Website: walmart
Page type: customer-info-address
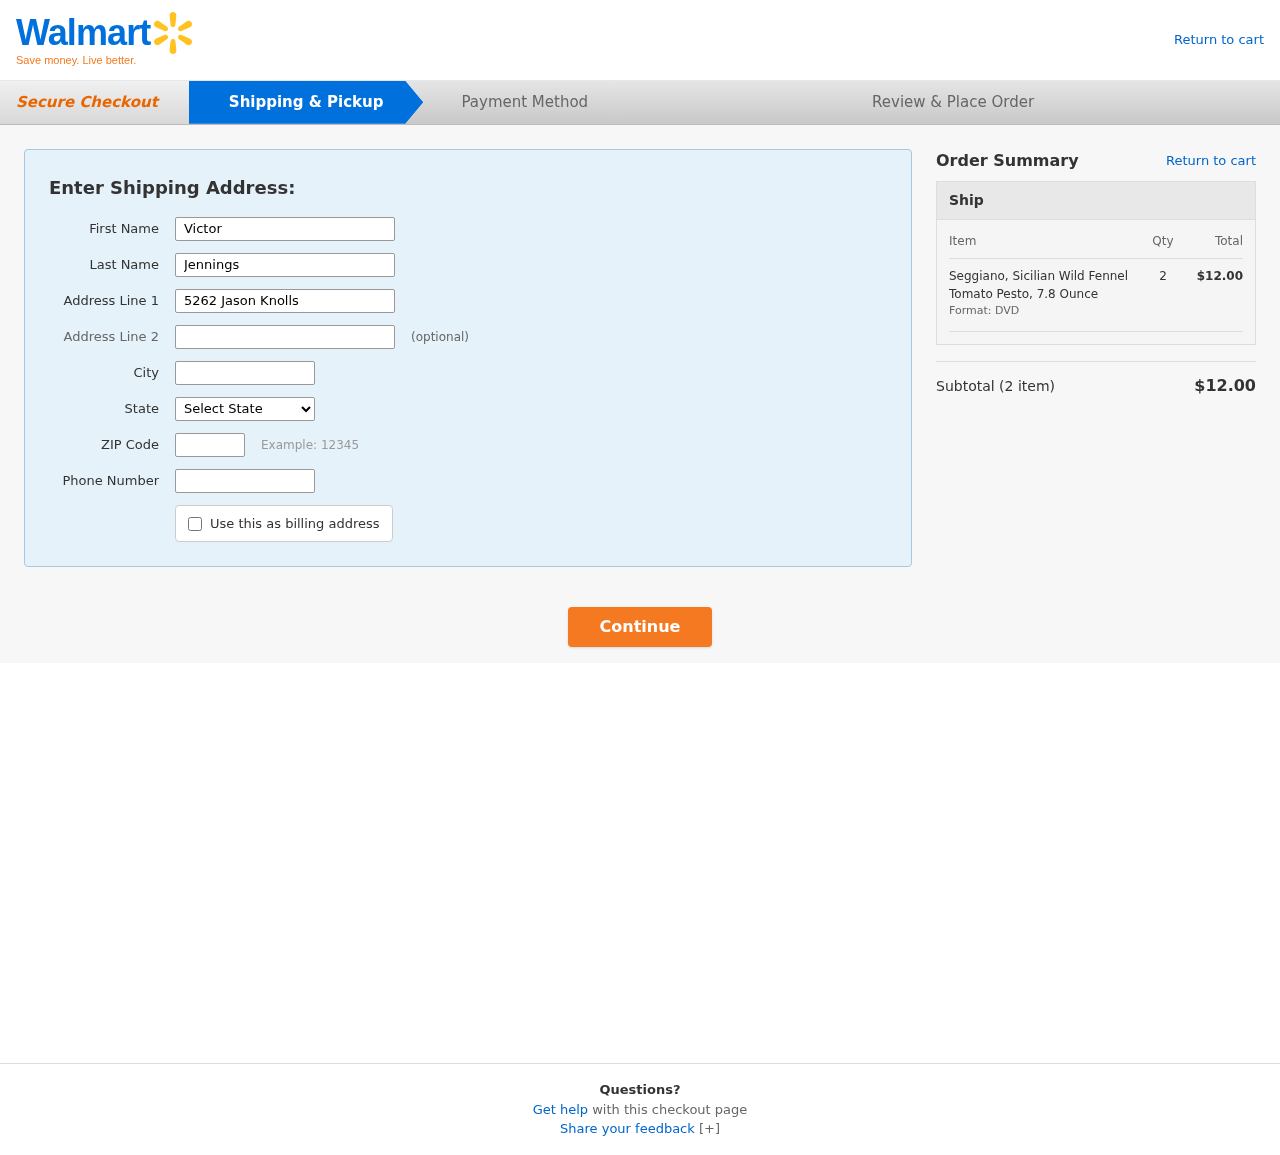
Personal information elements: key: PII_CITY
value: West Anthony
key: PII_FIRSTNAME
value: Victor
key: PII_LASTNAME
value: Jennings
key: PII_PHONE
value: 9653213723
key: PII_POSTCODE
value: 85040
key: PII_STATE
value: Arizona
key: PII_STREET
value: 5262 Jason Knolls
Product elements: key: PRODUCT1_NAME
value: Seggiano, Sicilian Wild Fennel Tomato Pesto, 7.8 Ounce
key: PRODUCT1_QUANTITY
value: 2
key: PRODUCT1_LINE_TOTAL
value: $12.00
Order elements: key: ORDER_NUM_ITEMS
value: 2
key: ORDER_SUBTOTAL
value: $12.00